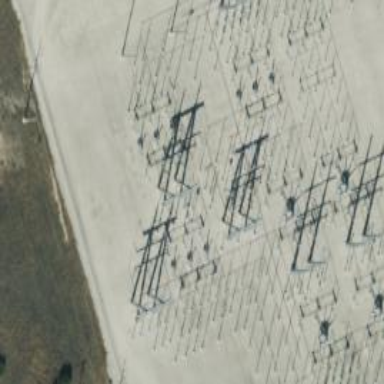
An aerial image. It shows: Power tower.